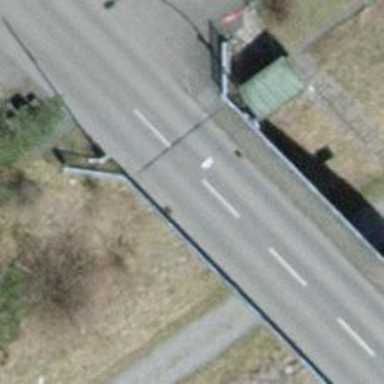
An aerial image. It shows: Secondary road bridge with asphalt surface and asphalt sidewalk on the right.